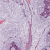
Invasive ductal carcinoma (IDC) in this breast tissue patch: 1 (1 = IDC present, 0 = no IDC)